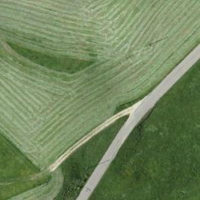
EUNIS habitat code: 25
Species observed at this site:
Pseudochorthippus parallelus
Chorthippus biguttulus